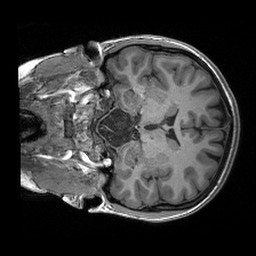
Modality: T1w
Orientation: coronal
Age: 18
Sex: female
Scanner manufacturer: siemens
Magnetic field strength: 3 T
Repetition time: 2.4 s
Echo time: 0.00191 s